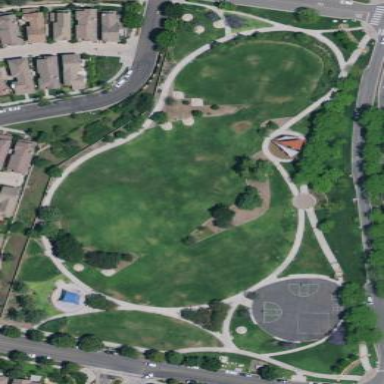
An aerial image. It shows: Lovely park for leisure and relaxation.